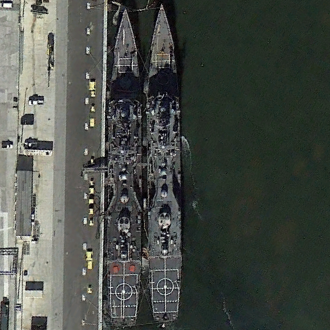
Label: cruiser